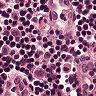
Metastatic tissue present: no